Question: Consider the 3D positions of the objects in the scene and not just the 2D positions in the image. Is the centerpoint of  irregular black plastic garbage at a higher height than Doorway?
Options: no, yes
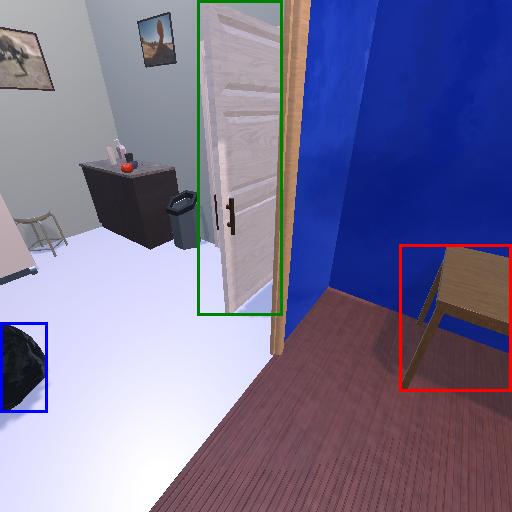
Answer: no